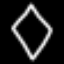
Label: diamond